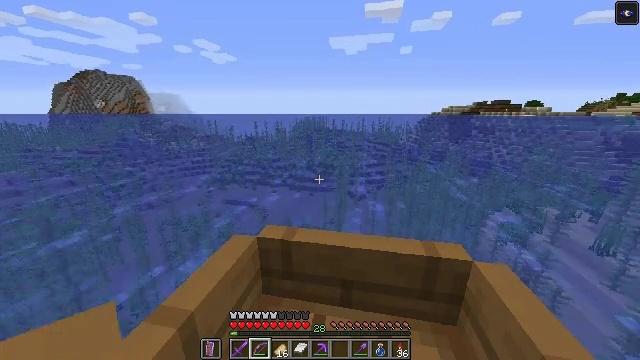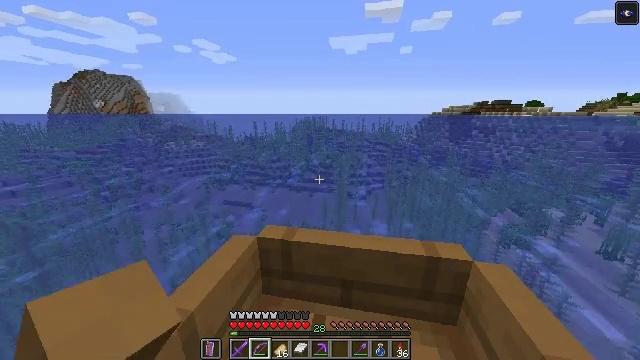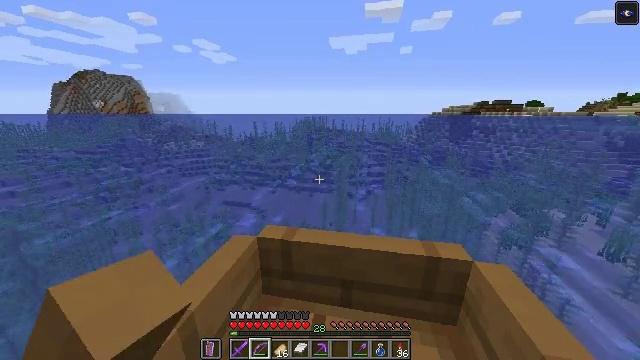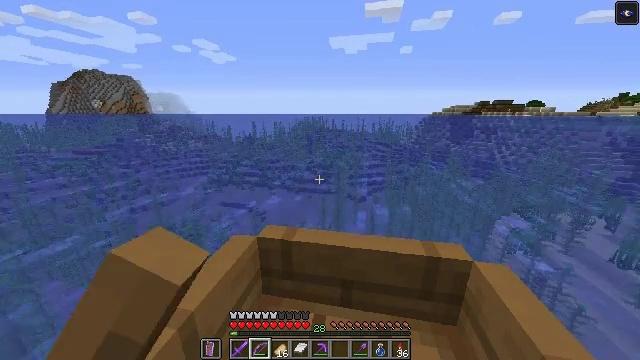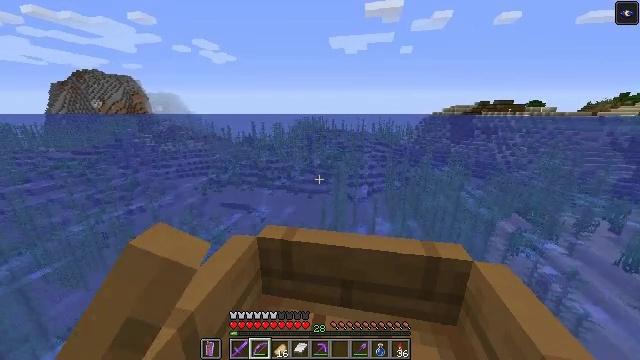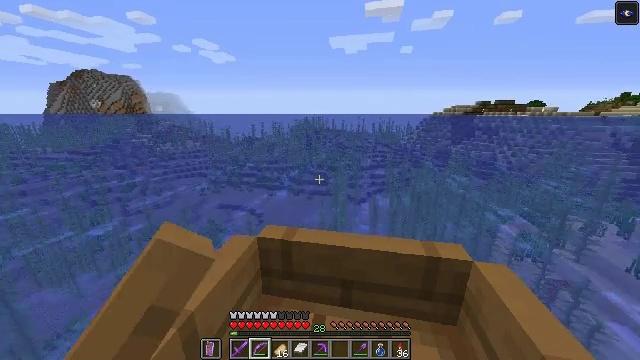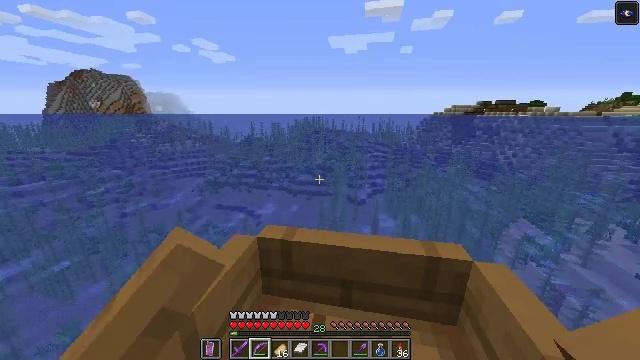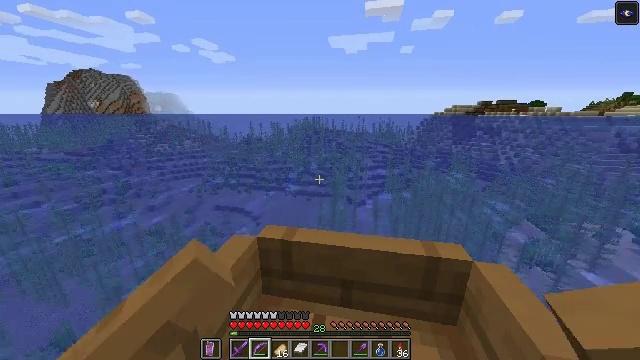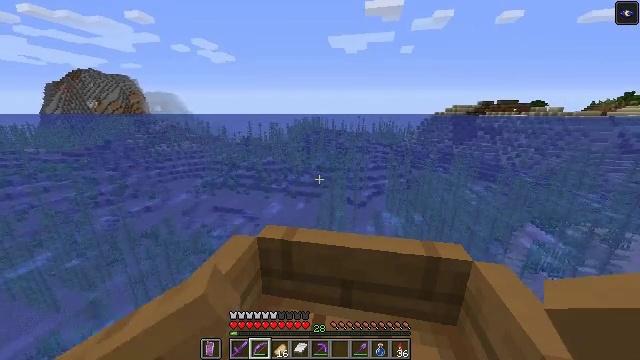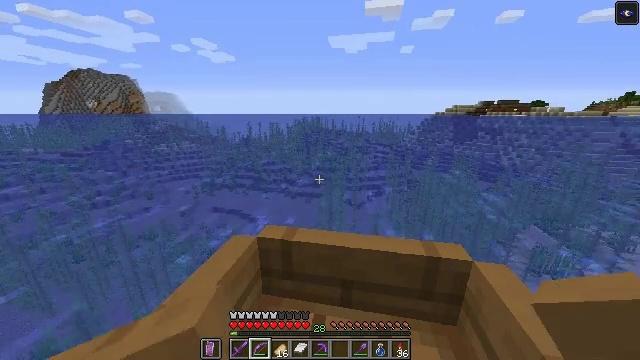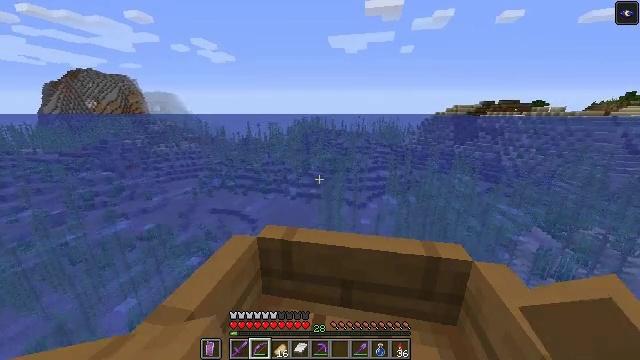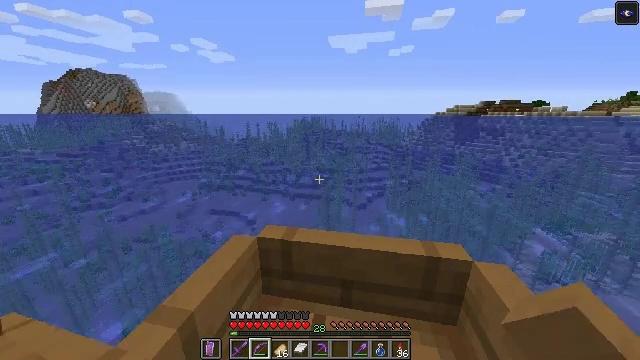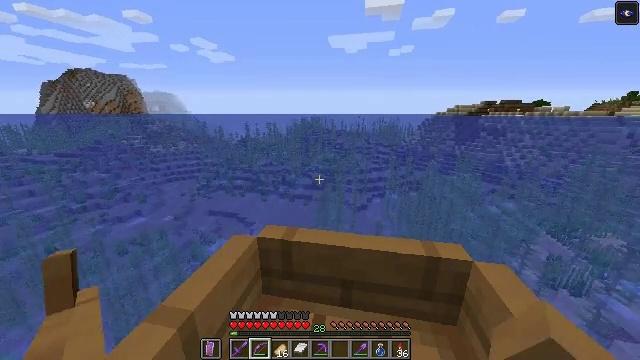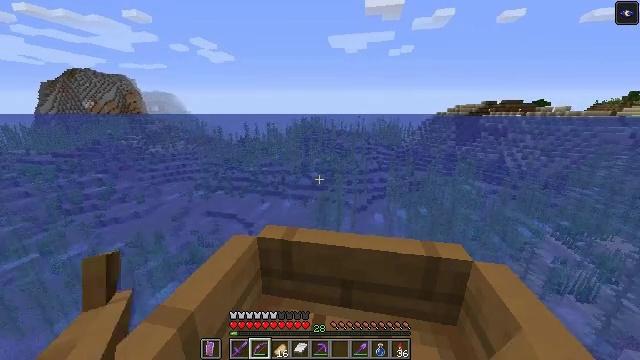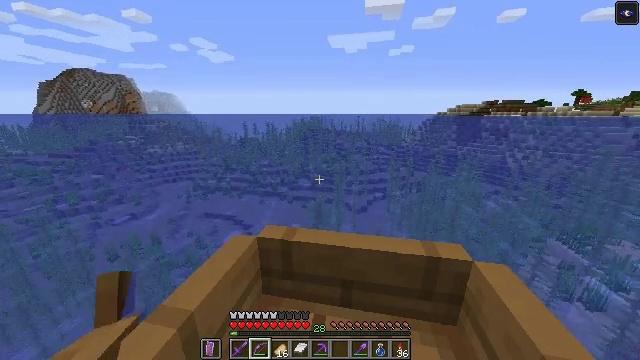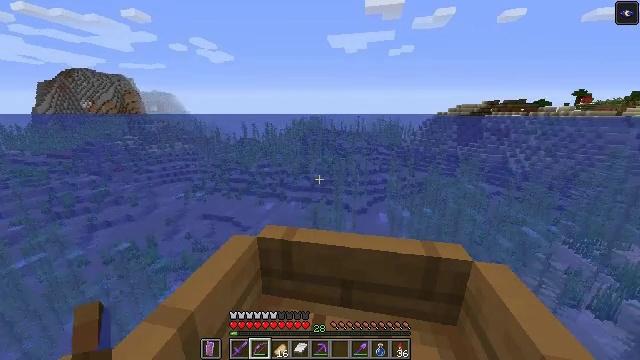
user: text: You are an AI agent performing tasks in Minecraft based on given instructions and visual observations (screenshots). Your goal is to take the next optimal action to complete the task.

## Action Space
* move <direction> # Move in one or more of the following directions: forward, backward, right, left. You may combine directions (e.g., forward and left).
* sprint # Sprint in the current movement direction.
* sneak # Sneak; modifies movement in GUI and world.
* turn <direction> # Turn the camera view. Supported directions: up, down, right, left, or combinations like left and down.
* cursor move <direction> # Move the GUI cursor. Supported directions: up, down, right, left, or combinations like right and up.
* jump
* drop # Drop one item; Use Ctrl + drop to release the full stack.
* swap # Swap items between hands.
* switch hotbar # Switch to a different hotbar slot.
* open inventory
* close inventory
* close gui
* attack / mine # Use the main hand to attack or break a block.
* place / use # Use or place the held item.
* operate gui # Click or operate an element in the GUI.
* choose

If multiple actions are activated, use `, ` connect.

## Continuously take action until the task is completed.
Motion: motion action
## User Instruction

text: Break oak leaves from the trees.
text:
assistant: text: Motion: move forward, sprint
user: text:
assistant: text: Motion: move forward, sprint
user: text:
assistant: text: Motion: move forward, sprint
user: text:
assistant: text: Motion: move forward, sprint
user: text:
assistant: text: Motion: move forward, sprint
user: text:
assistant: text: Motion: move forward, sprint
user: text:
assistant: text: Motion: move forward, sprint
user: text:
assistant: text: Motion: move forward, sprint
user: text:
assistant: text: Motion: move forward, sprint
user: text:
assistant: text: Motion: move forward, sprint
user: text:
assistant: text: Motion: move forward, sprint
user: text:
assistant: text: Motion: move forward, sprint
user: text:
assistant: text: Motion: move forward, sprint
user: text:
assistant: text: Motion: move forward, sprint
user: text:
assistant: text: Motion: move forward, sprint
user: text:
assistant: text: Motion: move forward, sprint
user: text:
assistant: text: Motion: move forward, sprint
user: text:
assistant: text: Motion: move forward, sprint
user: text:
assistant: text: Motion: move forward, sprint
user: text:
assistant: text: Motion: move forward, sprint
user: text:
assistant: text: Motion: move forward, sprint
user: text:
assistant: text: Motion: move forward, sprint
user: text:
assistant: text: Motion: move forward, sprint
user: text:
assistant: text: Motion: move forward, sprint
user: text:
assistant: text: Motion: move forward, sprint
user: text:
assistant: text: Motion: move forward, sprint
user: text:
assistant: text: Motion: move forward, sprint
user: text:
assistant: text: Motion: move forward, sprint
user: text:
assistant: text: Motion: move forward, sprint
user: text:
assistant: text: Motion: move forward, sprint